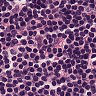
Metastatic tissue present: no